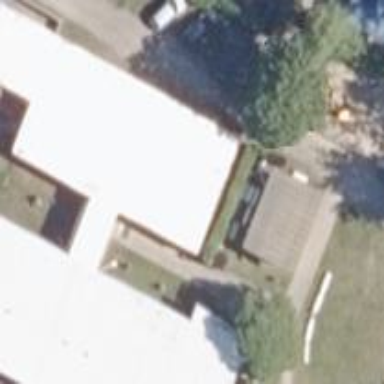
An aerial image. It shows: Kindergarten building.